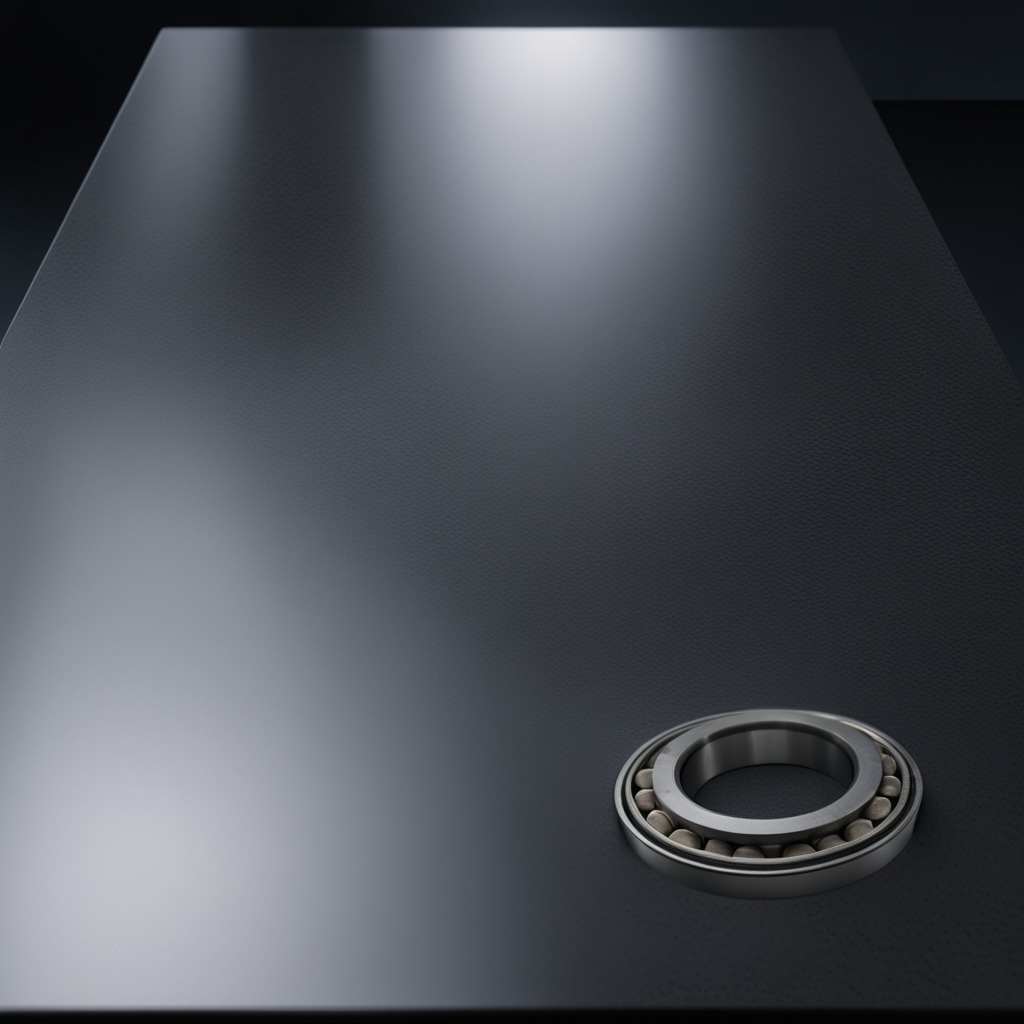
A metal ball bearing is lying on a clean granite table inside a workshop at night.